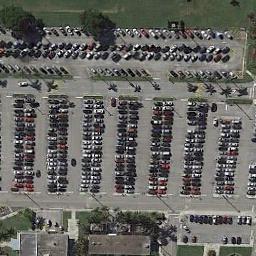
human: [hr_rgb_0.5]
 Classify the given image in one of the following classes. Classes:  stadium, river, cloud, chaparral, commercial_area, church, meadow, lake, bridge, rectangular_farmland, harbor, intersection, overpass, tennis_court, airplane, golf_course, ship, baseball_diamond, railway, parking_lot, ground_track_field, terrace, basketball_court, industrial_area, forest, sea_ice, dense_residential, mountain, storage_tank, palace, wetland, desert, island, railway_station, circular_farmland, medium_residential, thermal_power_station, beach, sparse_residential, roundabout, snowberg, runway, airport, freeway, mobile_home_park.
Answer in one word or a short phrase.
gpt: parking_lot